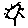
Label: sun